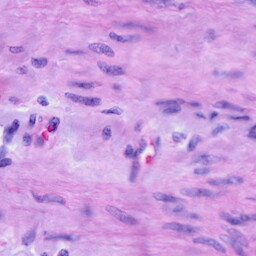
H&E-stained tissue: Cervix